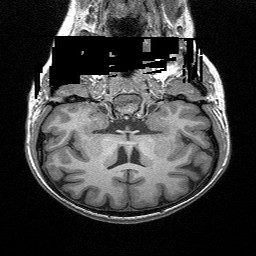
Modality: T1w
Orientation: sagittal
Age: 24
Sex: female